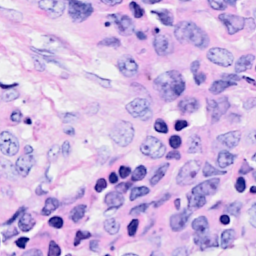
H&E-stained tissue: Breast